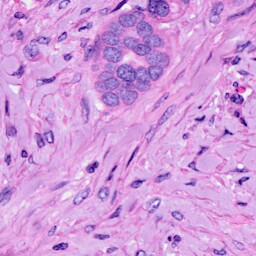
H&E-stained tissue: Ovarian